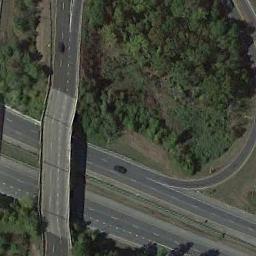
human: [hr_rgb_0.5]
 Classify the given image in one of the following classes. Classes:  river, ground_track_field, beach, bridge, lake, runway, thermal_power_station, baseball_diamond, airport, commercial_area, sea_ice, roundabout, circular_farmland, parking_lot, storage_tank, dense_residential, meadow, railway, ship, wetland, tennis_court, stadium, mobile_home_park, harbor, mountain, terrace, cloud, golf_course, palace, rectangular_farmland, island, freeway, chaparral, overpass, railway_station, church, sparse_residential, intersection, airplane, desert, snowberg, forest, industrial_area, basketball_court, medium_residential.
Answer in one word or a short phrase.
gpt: overpass